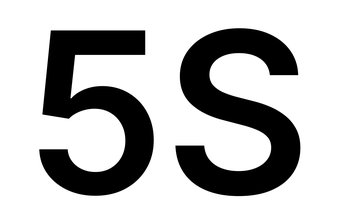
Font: Inter_SemiBold